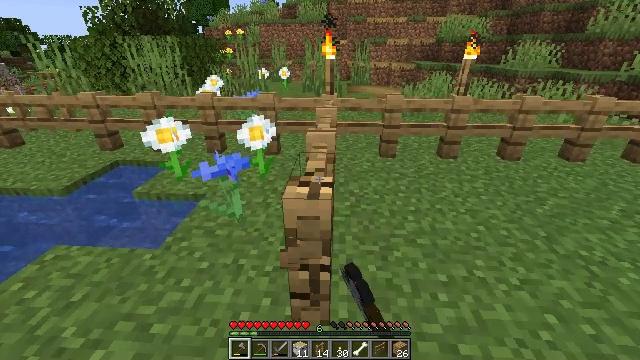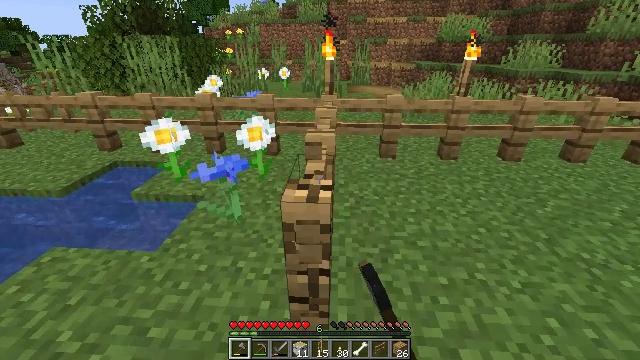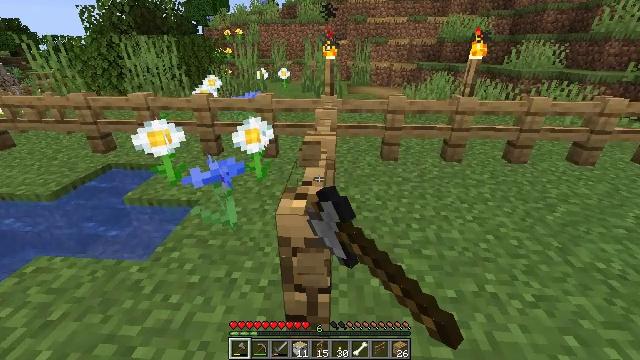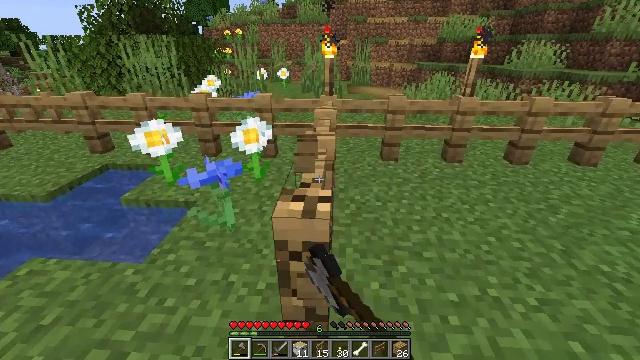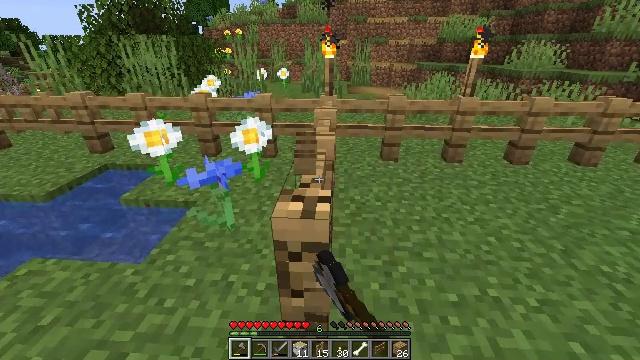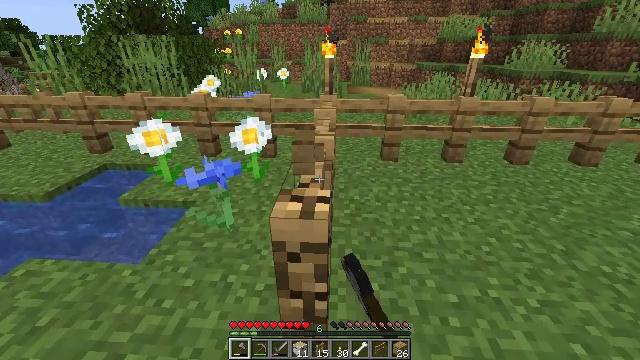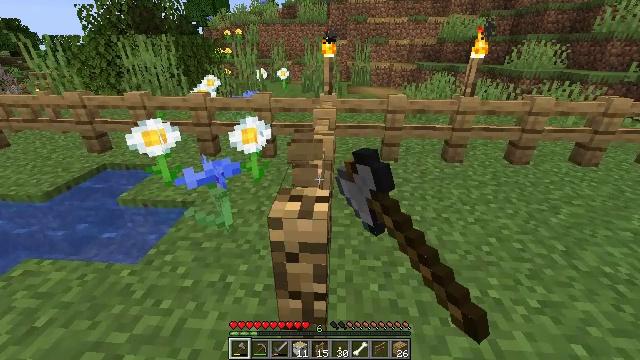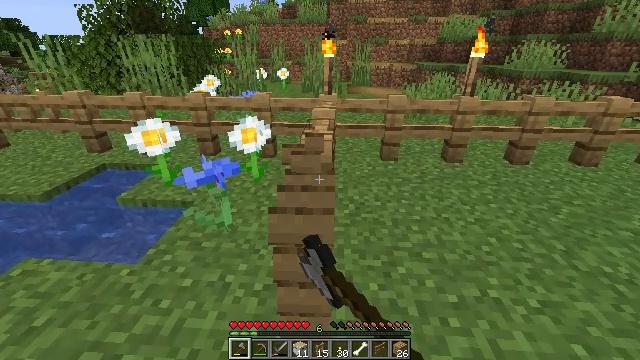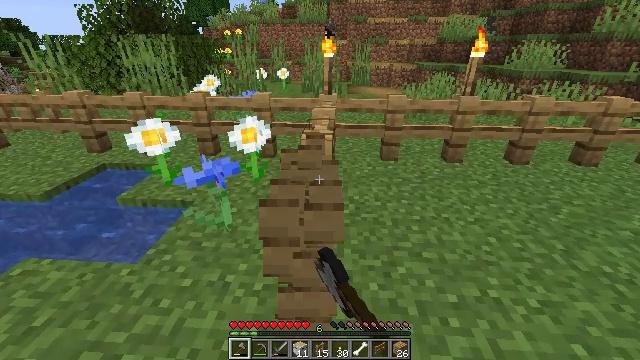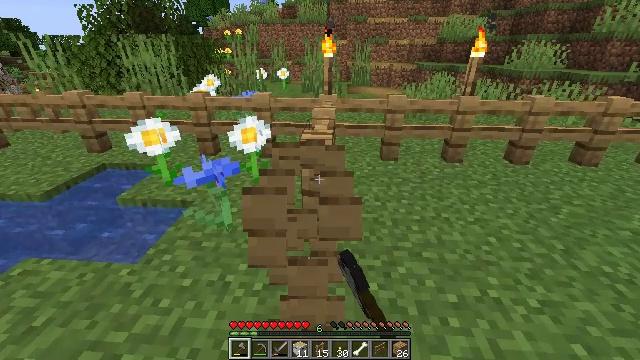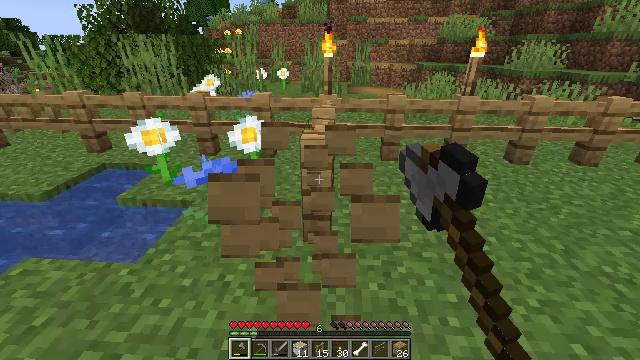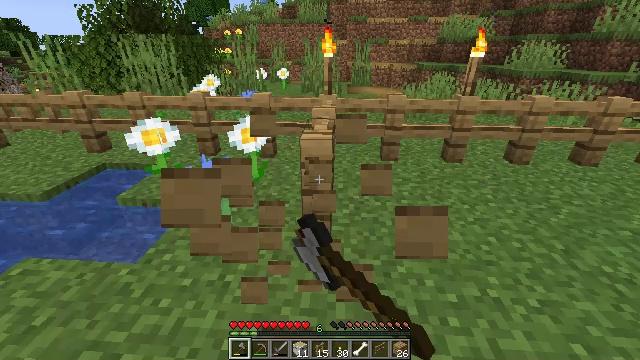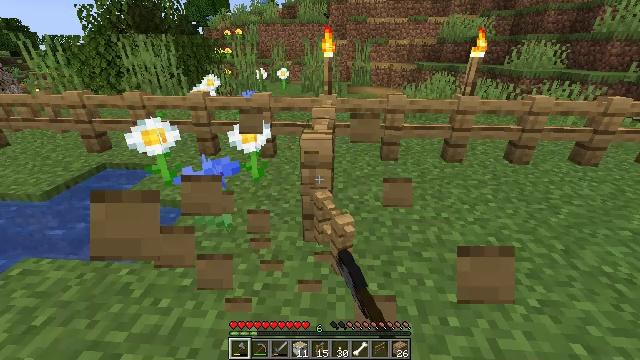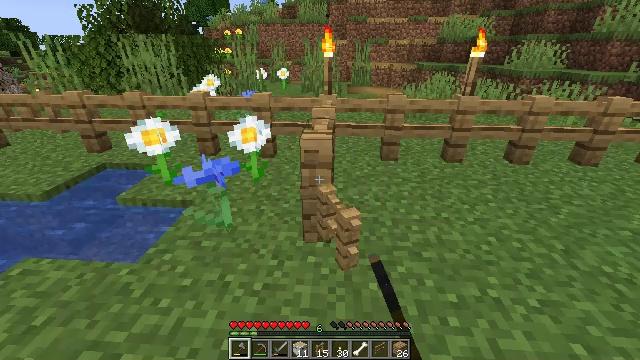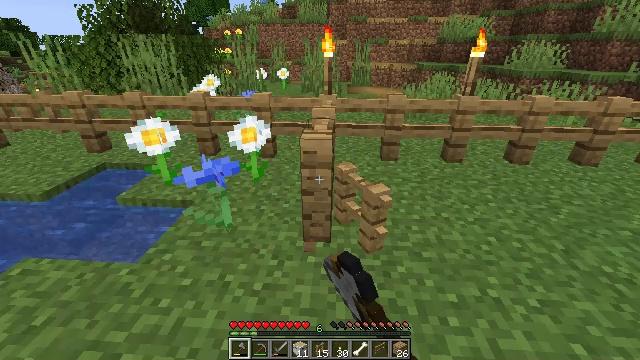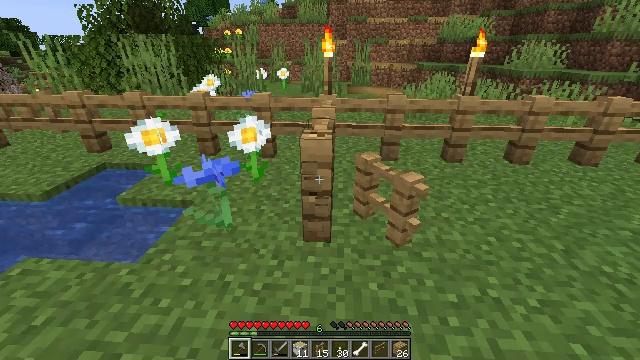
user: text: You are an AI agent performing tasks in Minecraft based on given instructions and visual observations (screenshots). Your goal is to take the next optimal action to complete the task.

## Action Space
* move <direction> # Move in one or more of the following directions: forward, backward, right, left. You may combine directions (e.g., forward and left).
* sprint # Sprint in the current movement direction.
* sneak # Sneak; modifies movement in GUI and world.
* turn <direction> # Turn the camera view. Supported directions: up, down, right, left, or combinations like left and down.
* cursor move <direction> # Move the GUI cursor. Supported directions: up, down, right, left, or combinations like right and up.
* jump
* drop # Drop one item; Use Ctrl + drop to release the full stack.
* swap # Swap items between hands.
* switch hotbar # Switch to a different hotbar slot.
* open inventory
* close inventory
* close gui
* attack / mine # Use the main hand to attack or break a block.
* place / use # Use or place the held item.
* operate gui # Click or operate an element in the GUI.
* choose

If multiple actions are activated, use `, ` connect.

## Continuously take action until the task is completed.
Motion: motion action
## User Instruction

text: Left-click to destroy the oak fence.
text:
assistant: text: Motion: attack / mine
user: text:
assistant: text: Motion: attack / mine
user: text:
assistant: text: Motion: attack / mine
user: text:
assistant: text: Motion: attack / mine
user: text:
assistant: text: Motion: attack / mine
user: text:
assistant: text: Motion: attack / mine
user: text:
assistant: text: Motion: attack / mine
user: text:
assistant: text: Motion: attack / mine
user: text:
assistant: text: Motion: attack / mine
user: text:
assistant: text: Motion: attack / mine
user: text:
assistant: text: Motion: attack / mine
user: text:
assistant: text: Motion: attack / mine
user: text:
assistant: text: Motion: attack / mine
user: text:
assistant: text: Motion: attack / mine
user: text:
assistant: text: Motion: attack / mine
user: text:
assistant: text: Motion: attack / mine
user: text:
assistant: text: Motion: move forward, attack / mine
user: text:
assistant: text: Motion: move forward, attack / mine
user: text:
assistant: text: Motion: move forward, attack / mine
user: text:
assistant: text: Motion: move forward, attack / mine
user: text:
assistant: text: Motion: move forward, attack / mine
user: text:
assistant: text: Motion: attack / mine
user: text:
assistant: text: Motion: attack / mine
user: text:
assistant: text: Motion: attack / mine
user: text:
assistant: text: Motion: attack / mine
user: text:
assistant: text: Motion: attack / mine
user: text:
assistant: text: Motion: attack / mine
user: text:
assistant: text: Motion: attack / mine
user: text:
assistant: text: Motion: attack / mine
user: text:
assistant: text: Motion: attack / mine